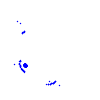
Particle: pion